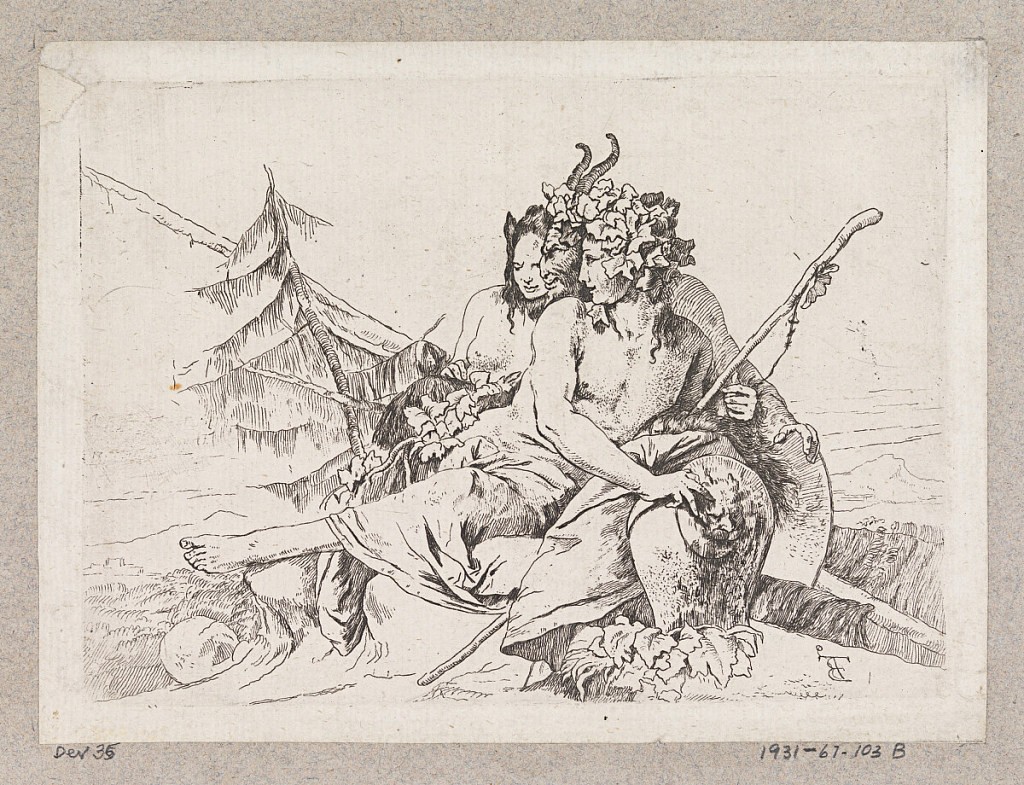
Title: Copy of Bacchante, Satyr, and Female Faun, from the series Scherzi di Fantasia
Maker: Giovanni Battista Tiepolo, Italian, 1692 - 1770
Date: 1750–1760
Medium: Etching on laid paper
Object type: Print
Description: In the center, a compact group of a bacchante, a satyr and a female faun. They face left. The bacchante holds a thyrsus in her left hand and her right hand rests on a vase. In the background, trees.